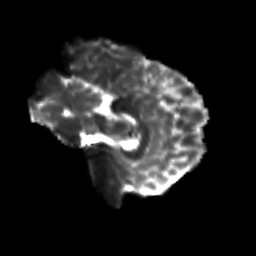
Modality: T2w
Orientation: sagittal
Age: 25
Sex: female
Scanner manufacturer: siemens
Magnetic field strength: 3 T
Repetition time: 3.5 s
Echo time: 0.125 s